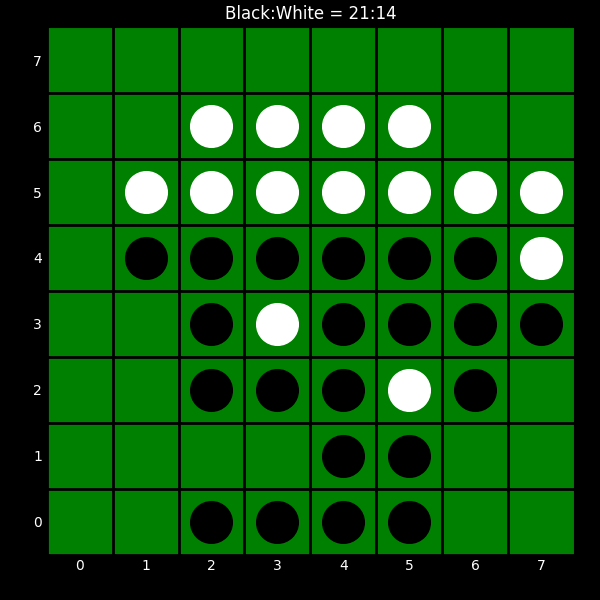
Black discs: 21
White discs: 14